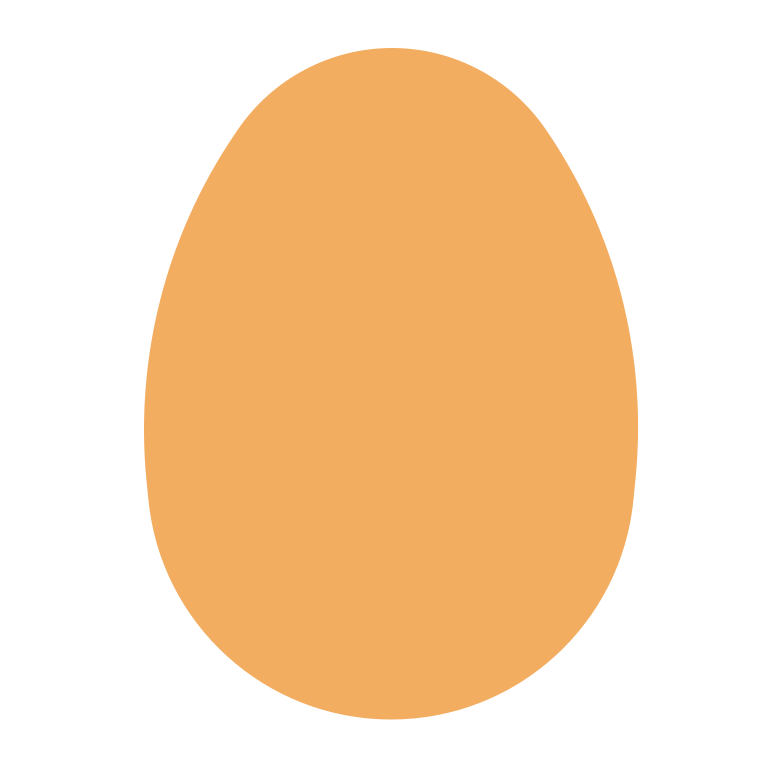
egg flat